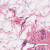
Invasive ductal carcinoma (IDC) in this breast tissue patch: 0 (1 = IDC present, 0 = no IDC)